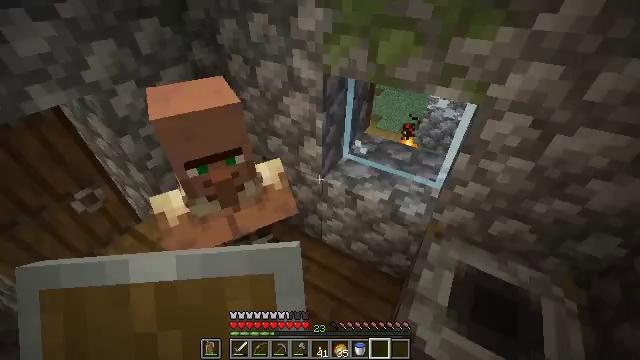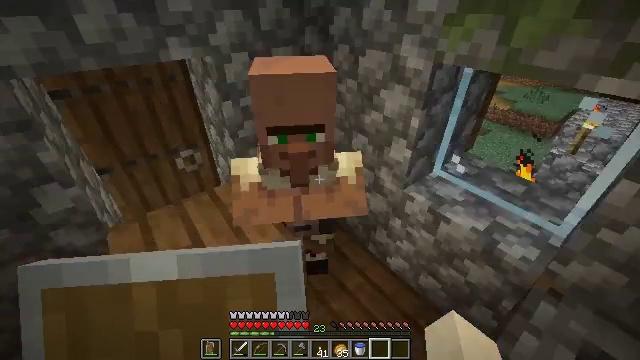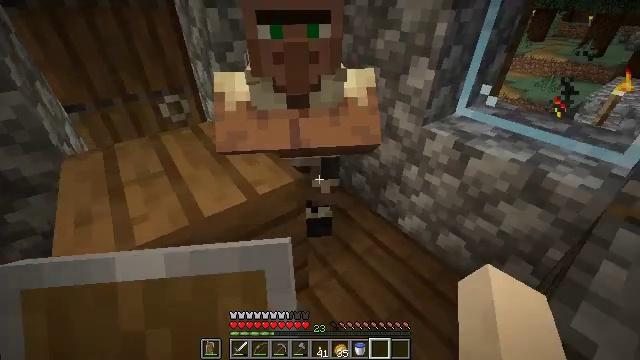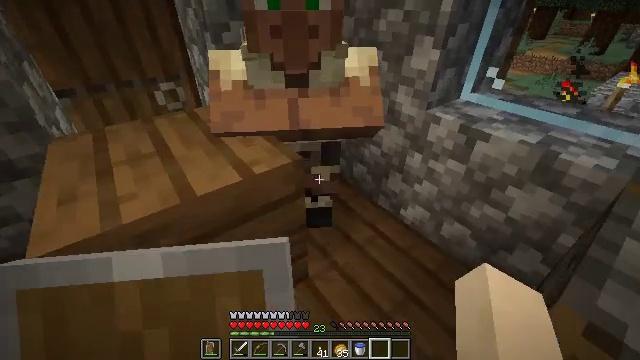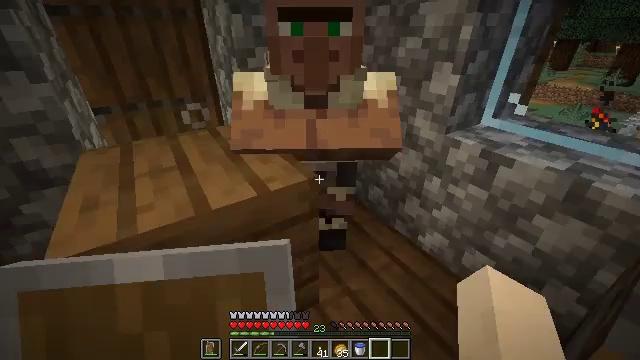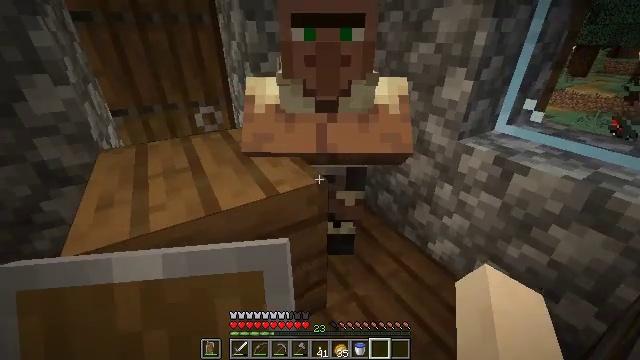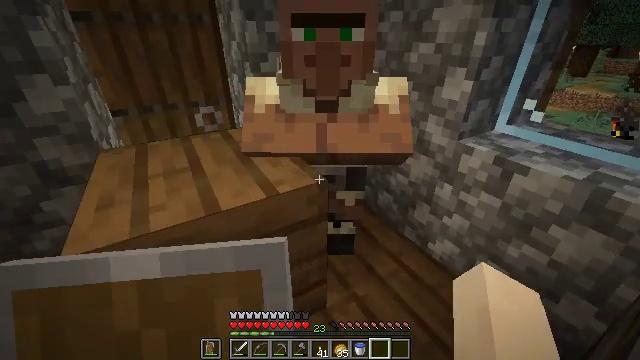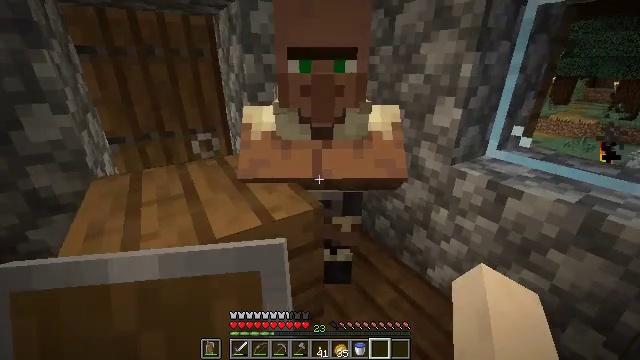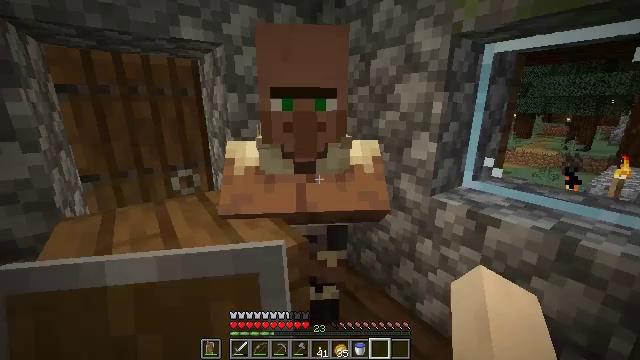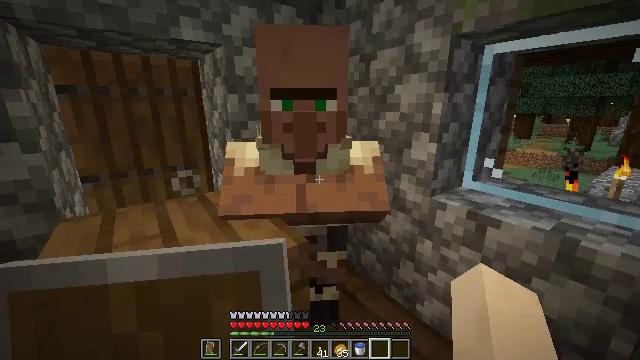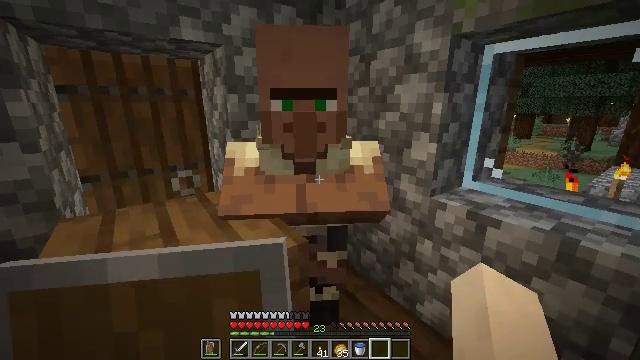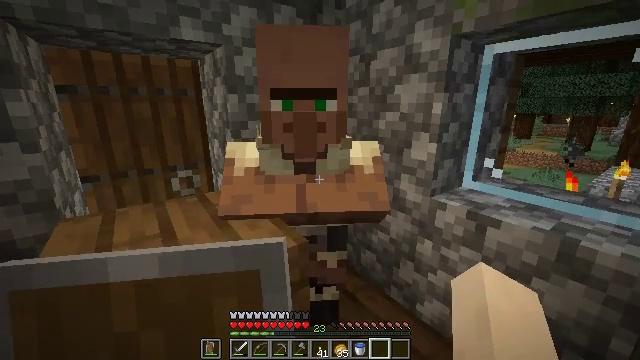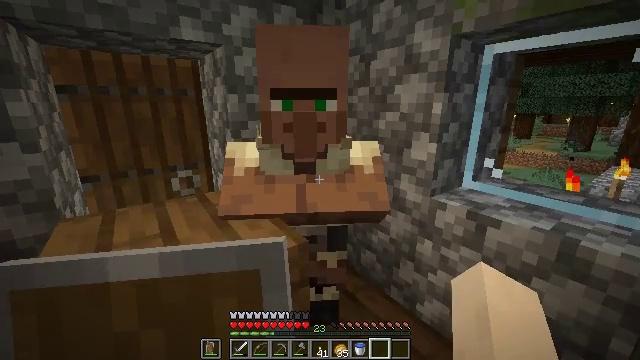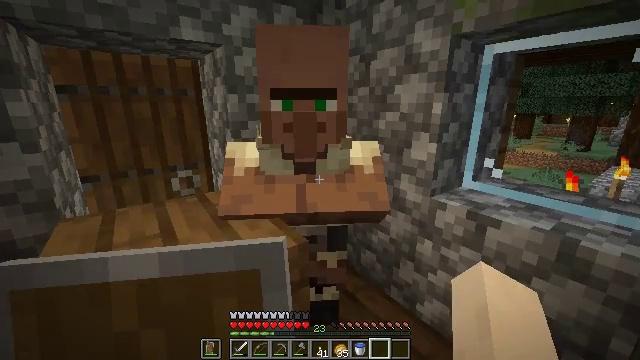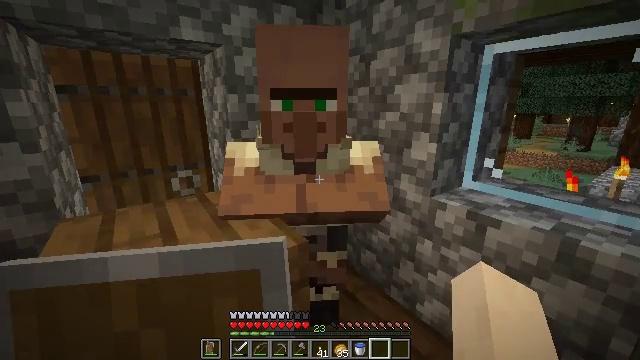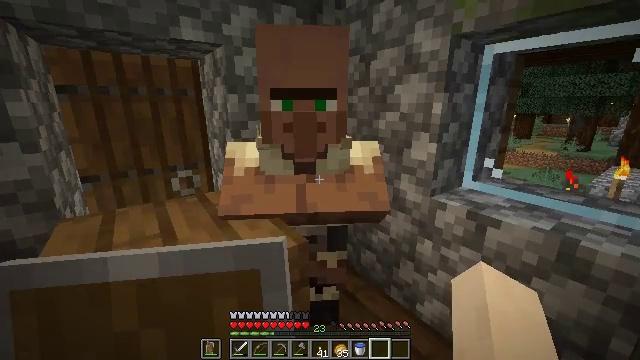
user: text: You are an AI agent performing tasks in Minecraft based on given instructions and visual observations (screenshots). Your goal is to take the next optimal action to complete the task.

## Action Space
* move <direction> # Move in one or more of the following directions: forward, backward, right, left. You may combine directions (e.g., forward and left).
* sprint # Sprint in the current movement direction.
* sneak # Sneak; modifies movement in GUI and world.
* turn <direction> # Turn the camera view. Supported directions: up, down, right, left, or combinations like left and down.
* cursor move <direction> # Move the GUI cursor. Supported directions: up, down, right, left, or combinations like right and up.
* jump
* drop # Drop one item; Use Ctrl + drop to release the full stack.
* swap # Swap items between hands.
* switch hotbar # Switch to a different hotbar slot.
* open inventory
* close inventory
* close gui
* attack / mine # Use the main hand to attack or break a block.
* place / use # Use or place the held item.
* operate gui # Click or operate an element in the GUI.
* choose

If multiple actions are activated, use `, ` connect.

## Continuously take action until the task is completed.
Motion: motion action
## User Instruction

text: Drop a baked potato.
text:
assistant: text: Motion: turn left and up
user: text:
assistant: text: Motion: no_op
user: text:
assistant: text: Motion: no_op
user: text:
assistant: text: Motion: turn left and up
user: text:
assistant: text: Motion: turn left
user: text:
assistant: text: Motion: no_op
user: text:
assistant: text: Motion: turn right and up
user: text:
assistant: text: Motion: turn right and up
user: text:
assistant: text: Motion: no_op
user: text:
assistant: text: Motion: no_op
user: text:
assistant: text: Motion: no_op
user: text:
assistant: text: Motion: no_op
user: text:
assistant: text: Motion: no_op
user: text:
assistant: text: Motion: no_op
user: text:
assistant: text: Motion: no_op
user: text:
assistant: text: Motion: turn up
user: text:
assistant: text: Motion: turn up
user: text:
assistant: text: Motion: no_op
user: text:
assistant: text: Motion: no_op
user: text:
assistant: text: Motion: no_op
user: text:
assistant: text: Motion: no_op
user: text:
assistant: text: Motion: no_op
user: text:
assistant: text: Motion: no_op
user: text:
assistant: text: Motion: no_op
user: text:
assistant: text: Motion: no_op
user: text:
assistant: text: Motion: move back
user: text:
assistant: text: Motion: move back and move left
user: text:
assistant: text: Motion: move back and move left, turn right and down
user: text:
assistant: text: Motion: move back and move left, turn right and down
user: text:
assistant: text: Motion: move back and move left, turn right